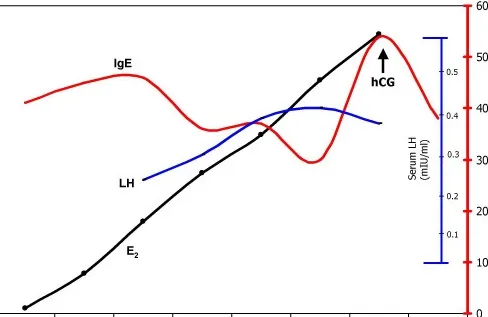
Relationships among serum luteinizing hormone (LH-blue), estradiol (E2-black), and yellow jacket RAST %IgE (IgE-red) observed during in vitro fertilization and concomitant venom immunotherapy.
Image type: pathology (giemsa)